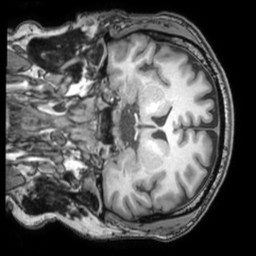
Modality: T1w
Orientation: coronal
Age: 30
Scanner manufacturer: philips
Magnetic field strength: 3 T
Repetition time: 0.007 s
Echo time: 0.003501 s